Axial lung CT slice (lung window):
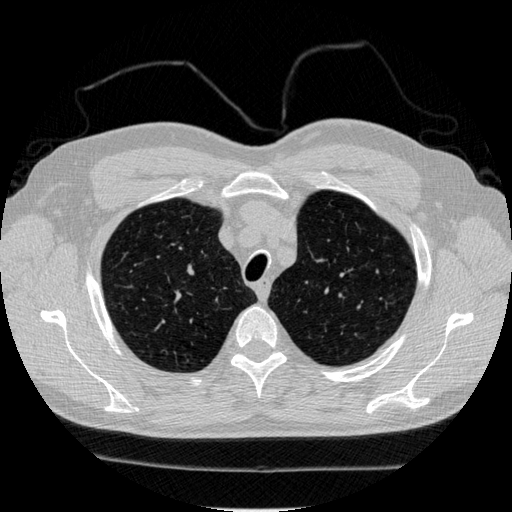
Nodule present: yes
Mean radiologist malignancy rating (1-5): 3